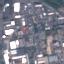
Land use / land cover: Industrial